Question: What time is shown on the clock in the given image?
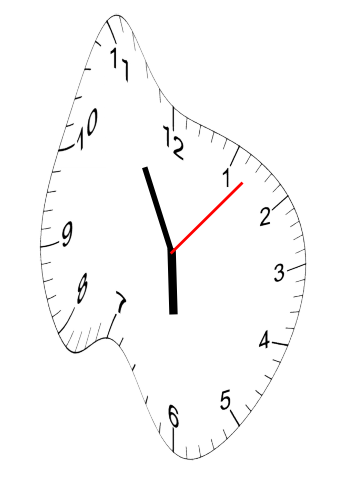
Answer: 05:55:07